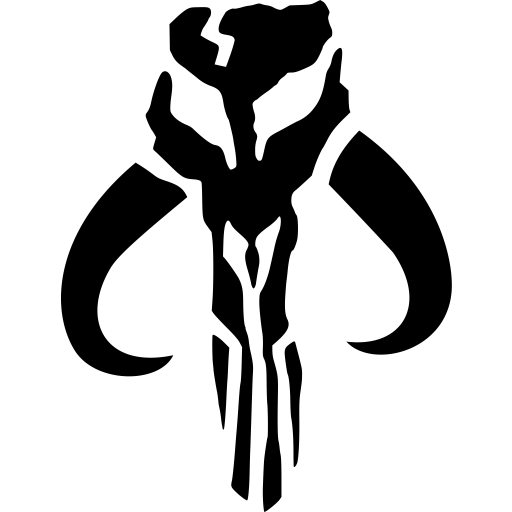
Tags: icon, FontAwesome, fa-icon, brand, mandalorian